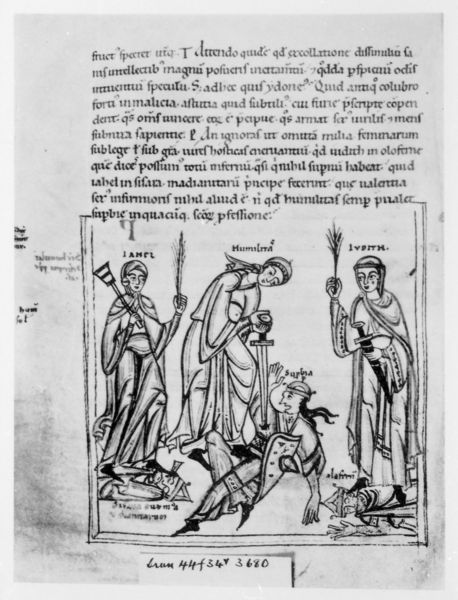
Titel: Speculum virginum
Institution: London, British Library (BL)
Schlagwörter: kampf, mann, weiß, frauen, menschen, frau, grau, männer, schwarz, zeichnung, falten, bild, schrift, faltenwurf, liegend, schild, buch, druck, seite, illustration, schwarzweiß, schwert, schwerter, text, soldat, tote, ritter, rüstung, buchseite, mittelalter, töten, erstechen, abbildung, bildhauer, latein, lateinisch, buchmalerei, manuskript, tötung, shwert, unziale, haueillustration